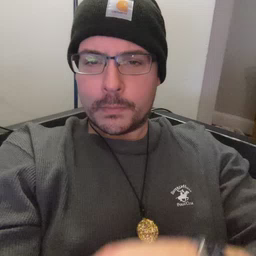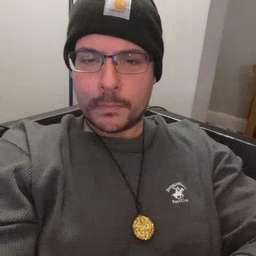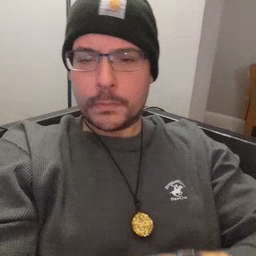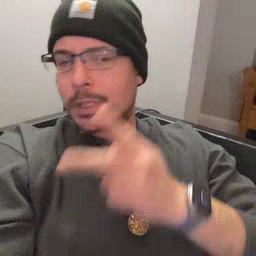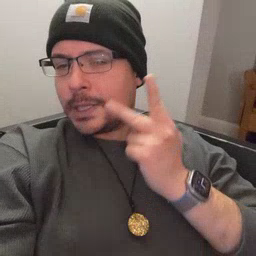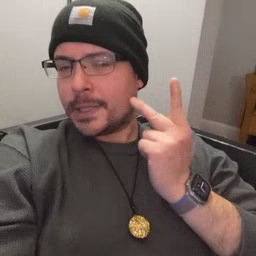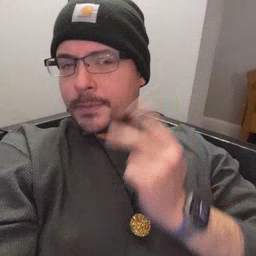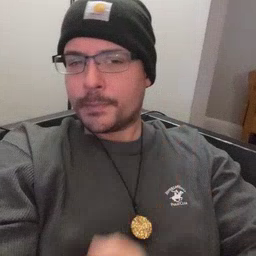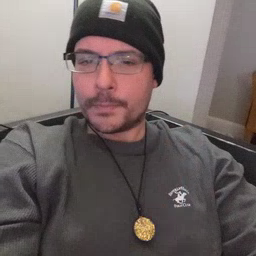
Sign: kitty